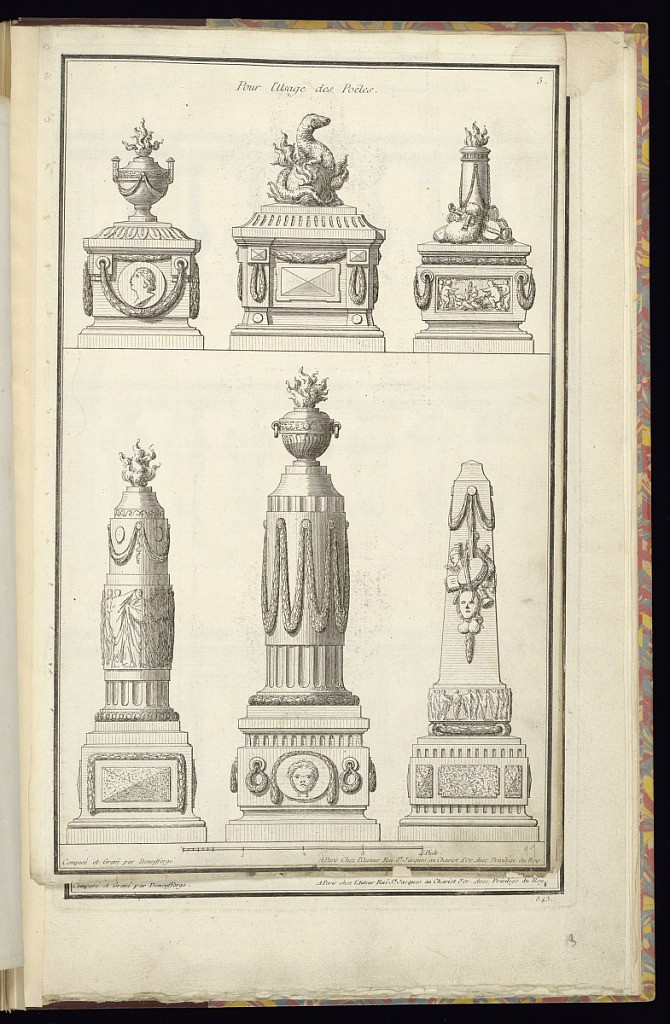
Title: Pour l’Usage des Poëles
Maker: Jean-François de Neufforge, Flemish, 1714 – 1791
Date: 1763
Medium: Etching and engraving on laid paper
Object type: Print
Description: Six designs for stoves decorated with neoclassical motifs including fluted columns, friezes, trophies, festoons of leaves, roundel portraits, plaques, vases, creatures, musical instruments, flames and smoke, and an obelisk. A scale along the bottom. The plate is titled, numbered, and signed.